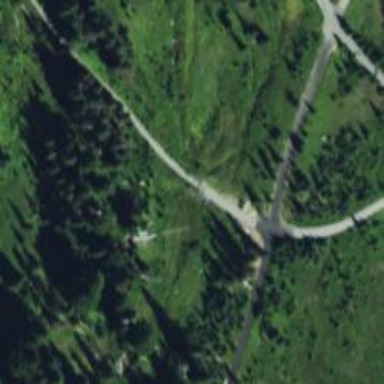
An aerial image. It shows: Asphalt path with excellent trail visibility.